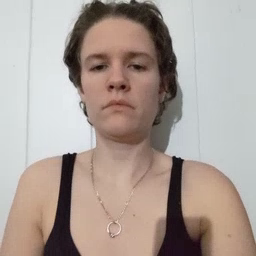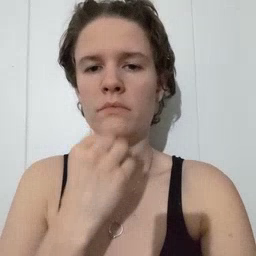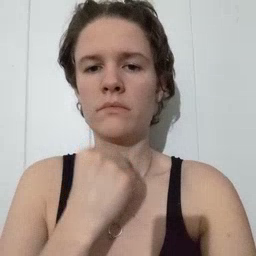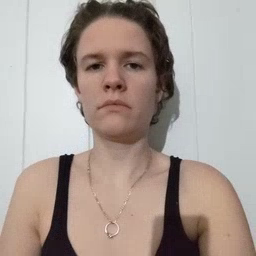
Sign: underwear